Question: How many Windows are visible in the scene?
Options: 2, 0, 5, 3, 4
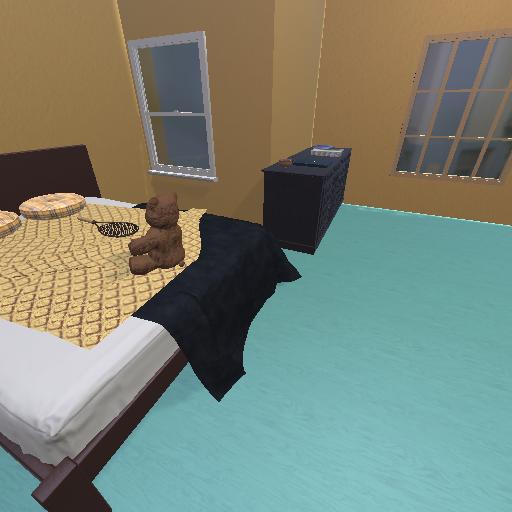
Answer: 2